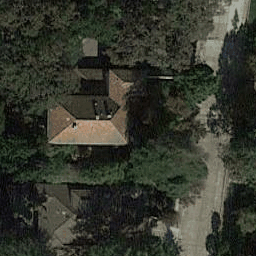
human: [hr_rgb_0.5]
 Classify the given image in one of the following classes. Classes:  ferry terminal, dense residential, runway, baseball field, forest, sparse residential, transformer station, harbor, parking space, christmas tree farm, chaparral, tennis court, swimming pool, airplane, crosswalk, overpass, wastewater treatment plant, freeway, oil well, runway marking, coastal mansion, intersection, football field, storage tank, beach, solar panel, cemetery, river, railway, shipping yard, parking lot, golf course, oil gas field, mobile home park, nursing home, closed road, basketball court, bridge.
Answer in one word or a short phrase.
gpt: sparse residential